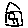
Label: house